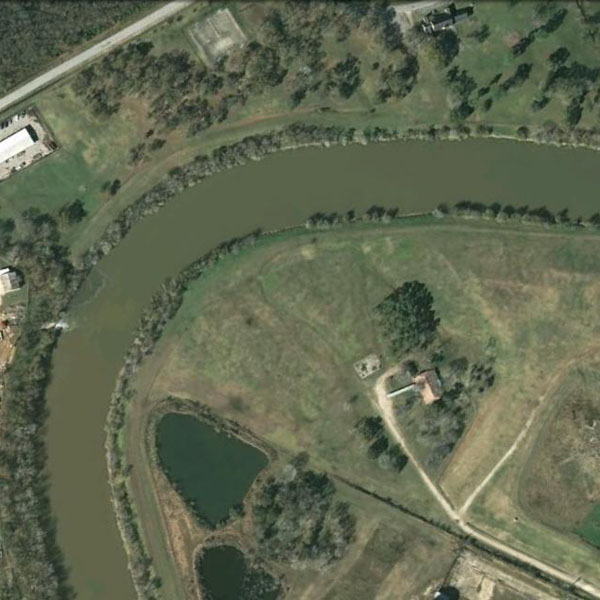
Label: River